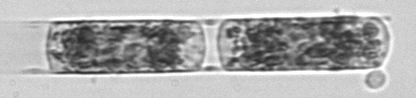
Label: Hemiaulus